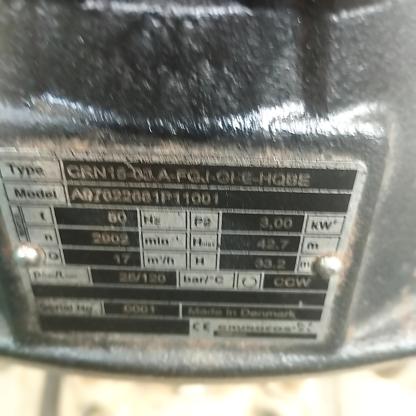
Klasa: tabliczka-znamionowa